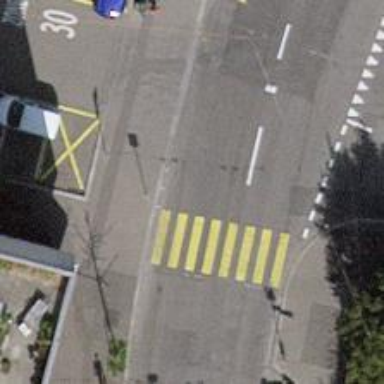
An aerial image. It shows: Secondary road with lanes for cyclists on the left and trolley wires above. The road and sidewalks are paved with asphalt.